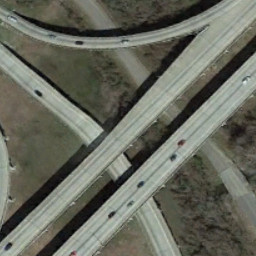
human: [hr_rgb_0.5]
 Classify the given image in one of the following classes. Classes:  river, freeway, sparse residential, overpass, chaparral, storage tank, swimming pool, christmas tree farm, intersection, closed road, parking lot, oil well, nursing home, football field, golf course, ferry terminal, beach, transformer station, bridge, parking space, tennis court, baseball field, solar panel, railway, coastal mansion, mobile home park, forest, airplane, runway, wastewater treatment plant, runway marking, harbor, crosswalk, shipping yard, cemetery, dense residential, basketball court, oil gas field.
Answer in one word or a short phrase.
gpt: overpass